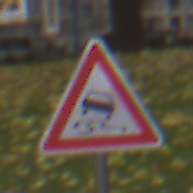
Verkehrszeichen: SchleuderOderRutschgefahr
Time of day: MorningAfternoon
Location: Outdoor (Nature)
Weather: Overcast
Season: Autumn
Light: Natural